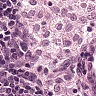
Metastatic tissue present: no